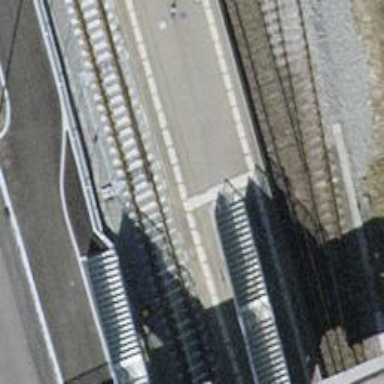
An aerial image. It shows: Railway switch.